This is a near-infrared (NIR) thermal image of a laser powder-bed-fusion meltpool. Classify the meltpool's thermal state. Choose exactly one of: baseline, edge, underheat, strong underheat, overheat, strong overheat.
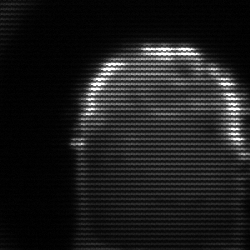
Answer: baseline